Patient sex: F
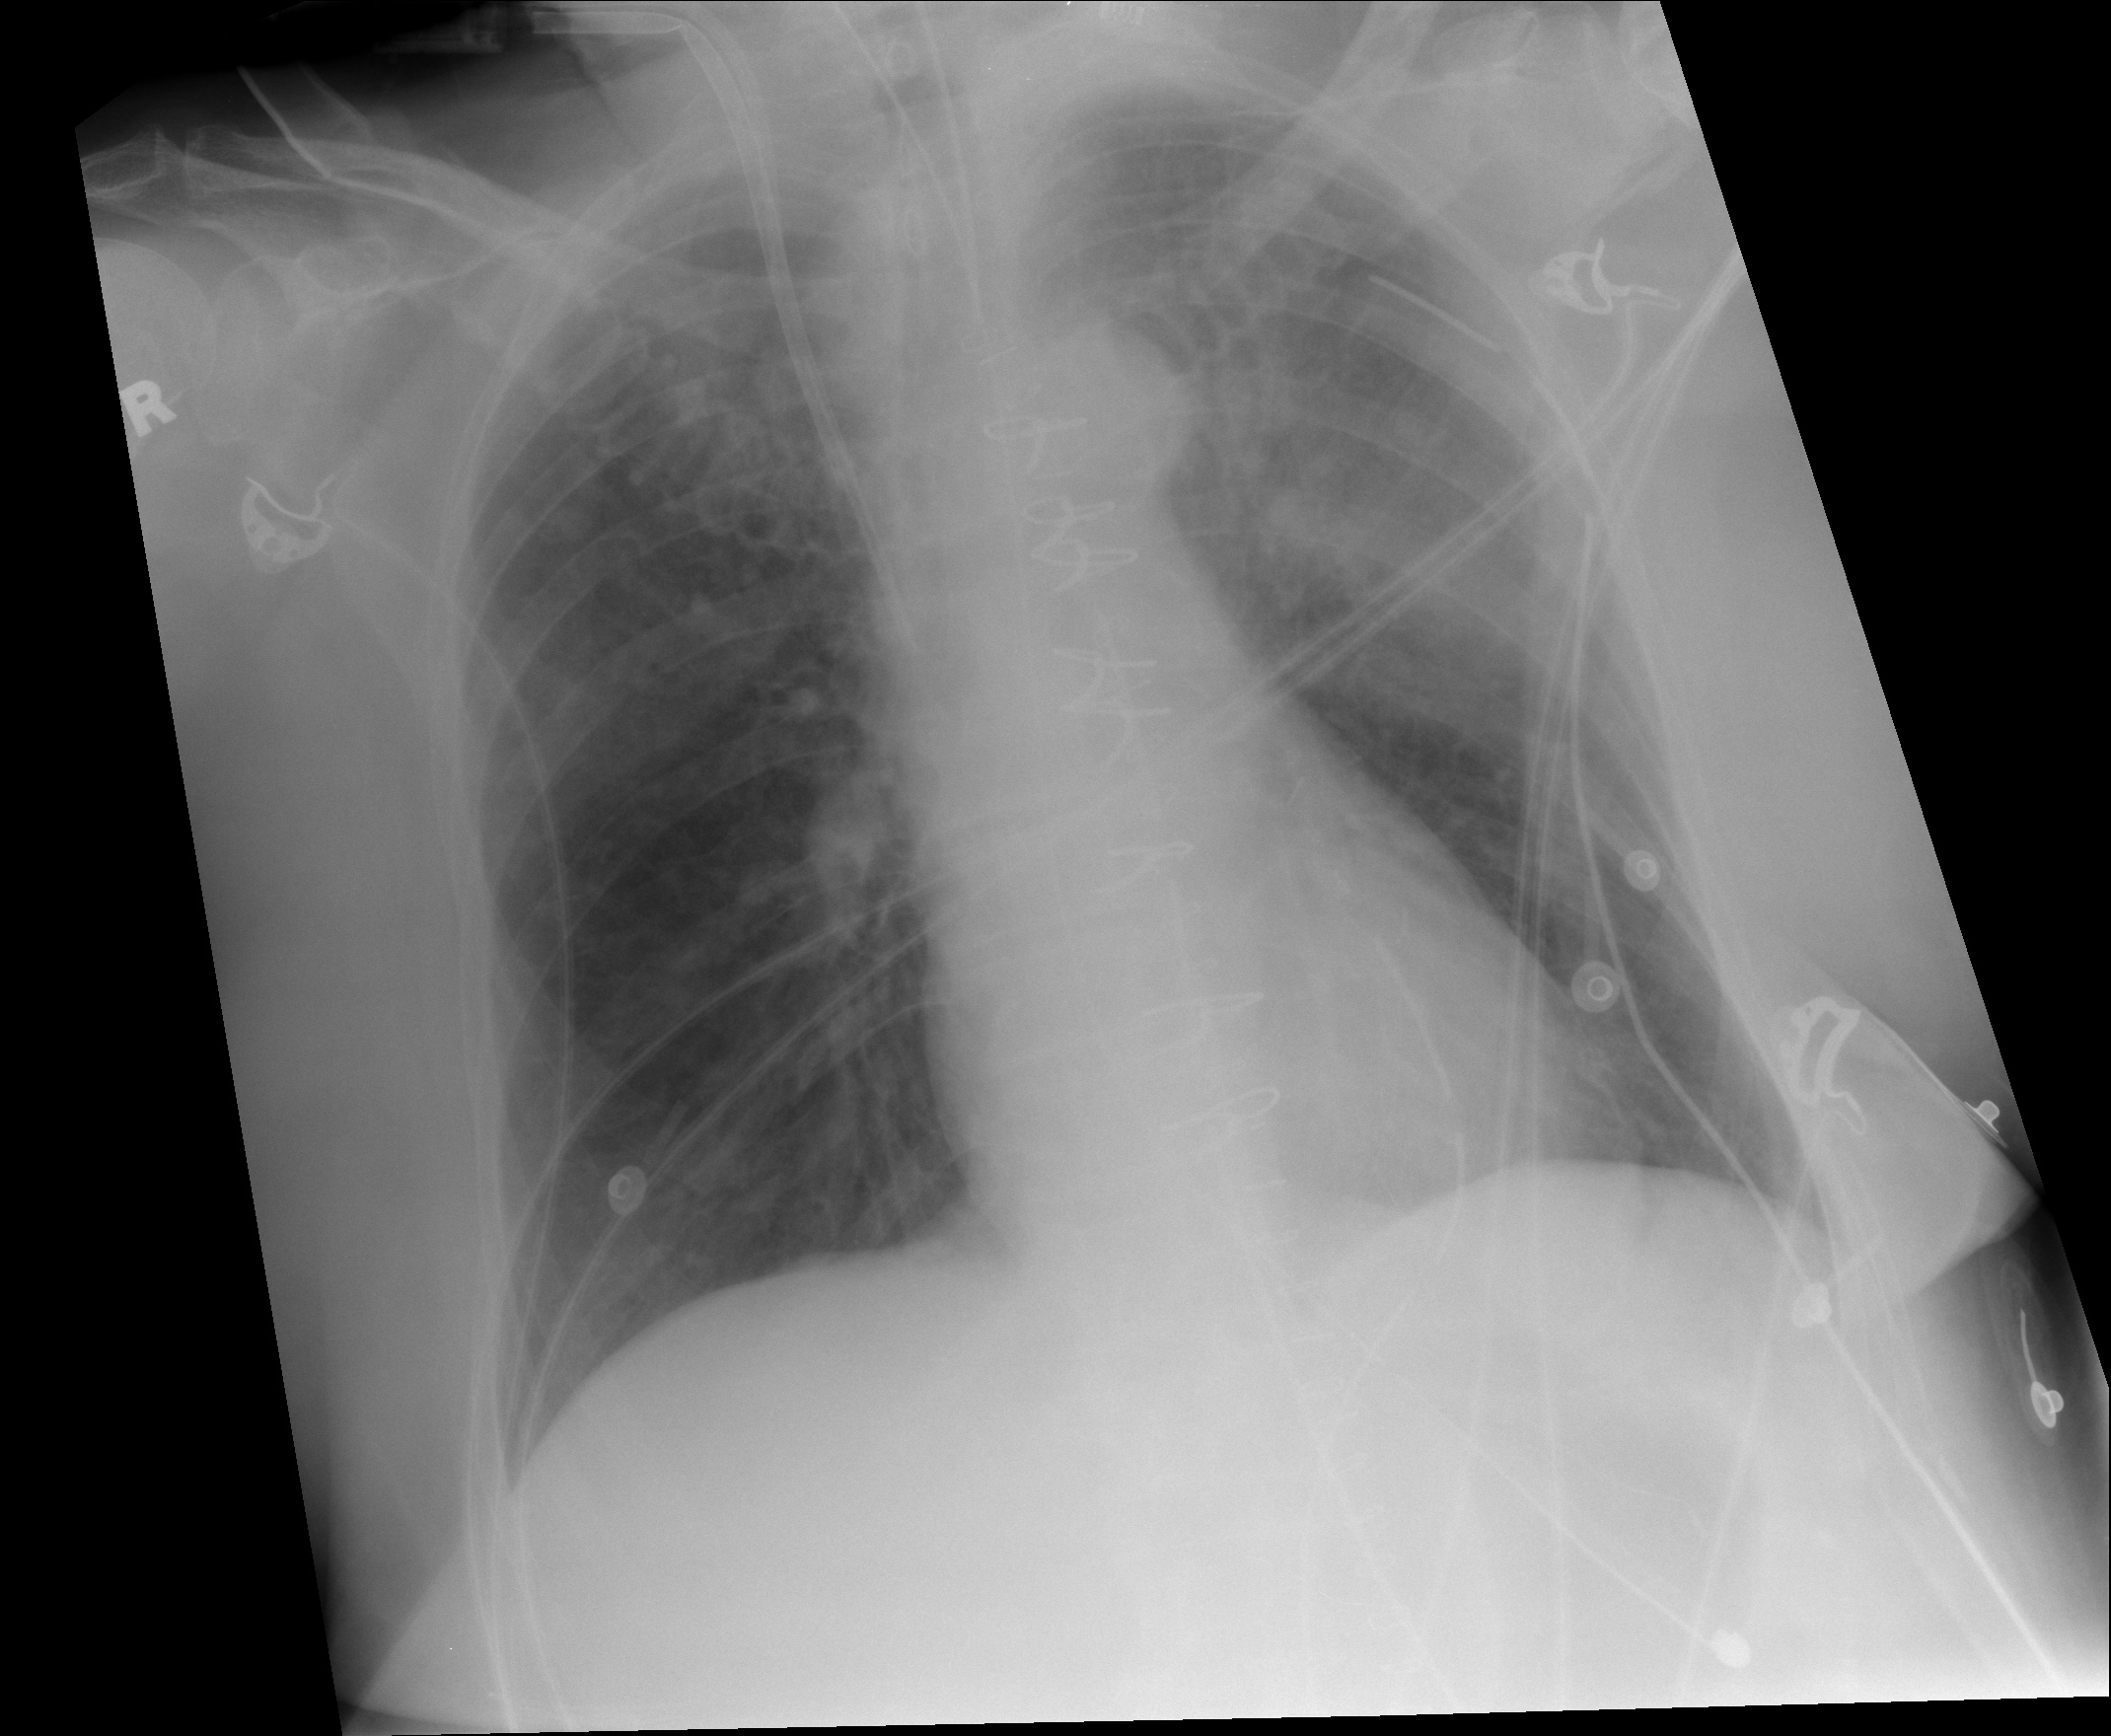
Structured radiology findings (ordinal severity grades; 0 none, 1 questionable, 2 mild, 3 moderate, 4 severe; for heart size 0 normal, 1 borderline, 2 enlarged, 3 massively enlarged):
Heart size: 0
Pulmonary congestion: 2
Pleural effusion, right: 0
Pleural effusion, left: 3
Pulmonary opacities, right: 0
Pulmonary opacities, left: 0
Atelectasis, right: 0
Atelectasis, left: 2